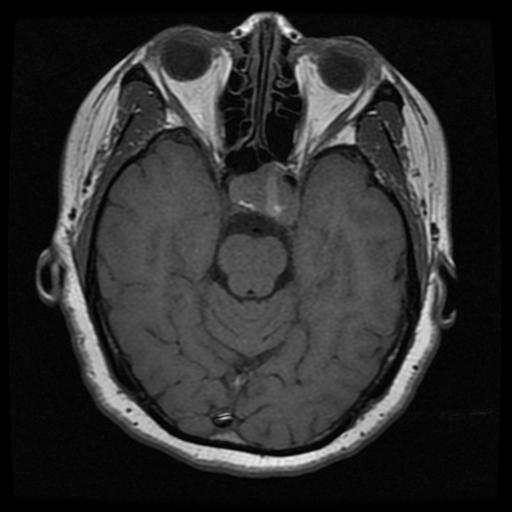
Label: pituitary